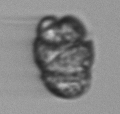
Label: Margalefidinium